Question: I have been assigned with the task of designing a screen used for time management as C# Windows application. I need to show time spent on a task in a graphical bar like pattern. I have added the desired output image for your reference.

The bar will be controlled by start/stop buttons and once I start, the bar will keep on increasing in size with every tick of the timer control.
Can anyone point me in the right direction on how to start.
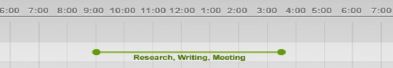
Answer: You are using grant chart for this type of requirement.
<URL>